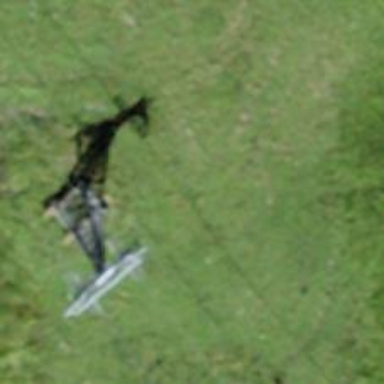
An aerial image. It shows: Pylon for aerialway.